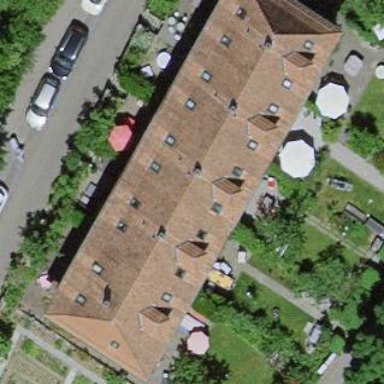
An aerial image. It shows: Residential building with gabled roof covered in maroon roof tiles. The roof orientation is across the building.